Modality: CBCT
Slice 80 of 130
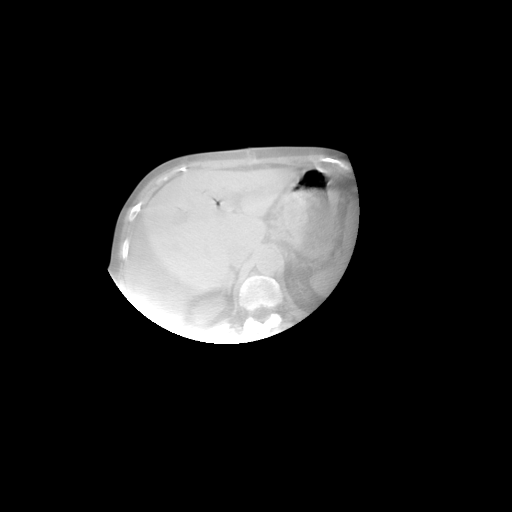